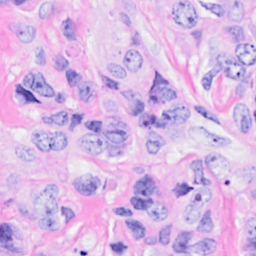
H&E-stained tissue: Breast